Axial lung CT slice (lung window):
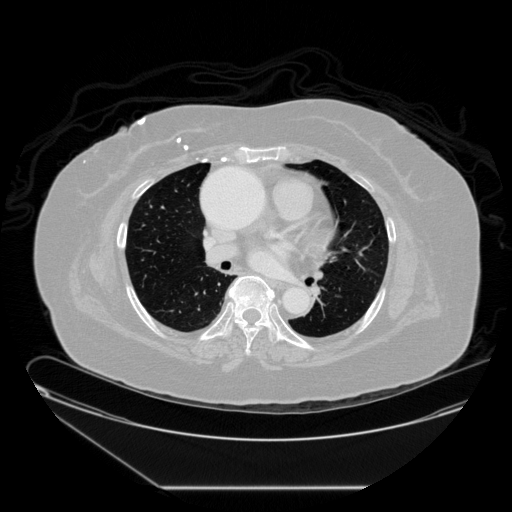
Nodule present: no